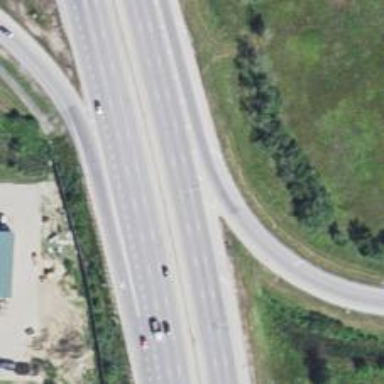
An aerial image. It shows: Trunk highway with expressway features.